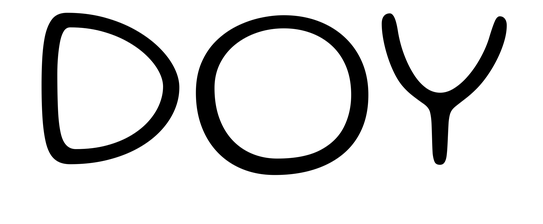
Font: Gluten_ExtraLight